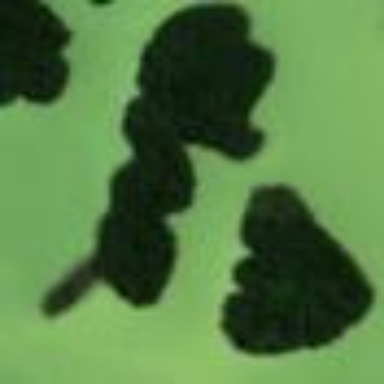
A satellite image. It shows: Broadleaved woodland on small islet.